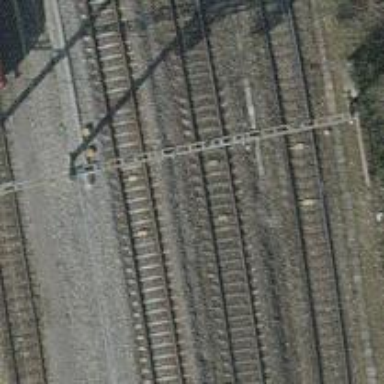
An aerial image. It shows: Railway signal.